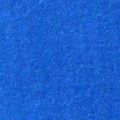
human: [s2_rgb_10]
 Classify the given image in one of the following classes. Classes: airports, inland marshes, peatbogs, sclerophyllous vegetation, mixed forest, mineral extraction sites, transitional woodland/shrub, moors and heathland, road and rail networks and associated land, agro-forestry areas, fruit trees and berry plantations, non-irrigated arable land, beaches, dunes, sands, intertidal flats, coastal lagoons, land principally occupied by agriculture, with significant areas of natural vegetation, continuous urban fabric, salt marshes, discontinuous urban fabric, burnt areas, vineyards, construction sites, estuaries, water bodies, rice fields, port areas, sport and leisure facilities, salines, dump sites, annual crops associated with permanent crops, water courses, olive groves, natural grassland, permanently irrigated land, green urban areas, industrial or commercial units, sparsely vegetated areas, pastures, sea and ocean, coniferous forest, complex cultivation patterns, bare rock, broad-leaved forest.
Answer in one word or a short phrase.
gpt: sea and ocean